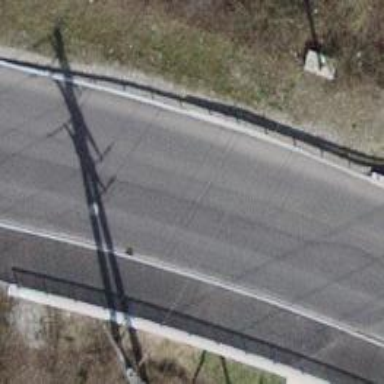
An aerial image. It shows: Primary highway with dedicated lane for cyclists.